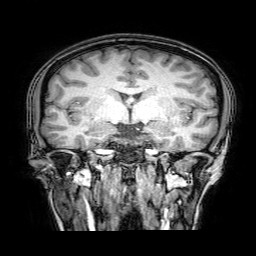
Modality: T1w
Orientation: sagittal
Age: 22
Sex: female